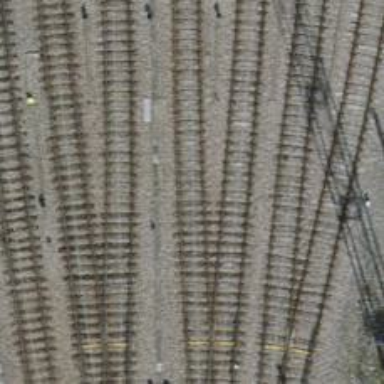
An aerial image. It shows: Single-track electrified railway yard with contact line electrification.